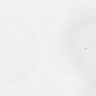
Metastatic tissue present: no